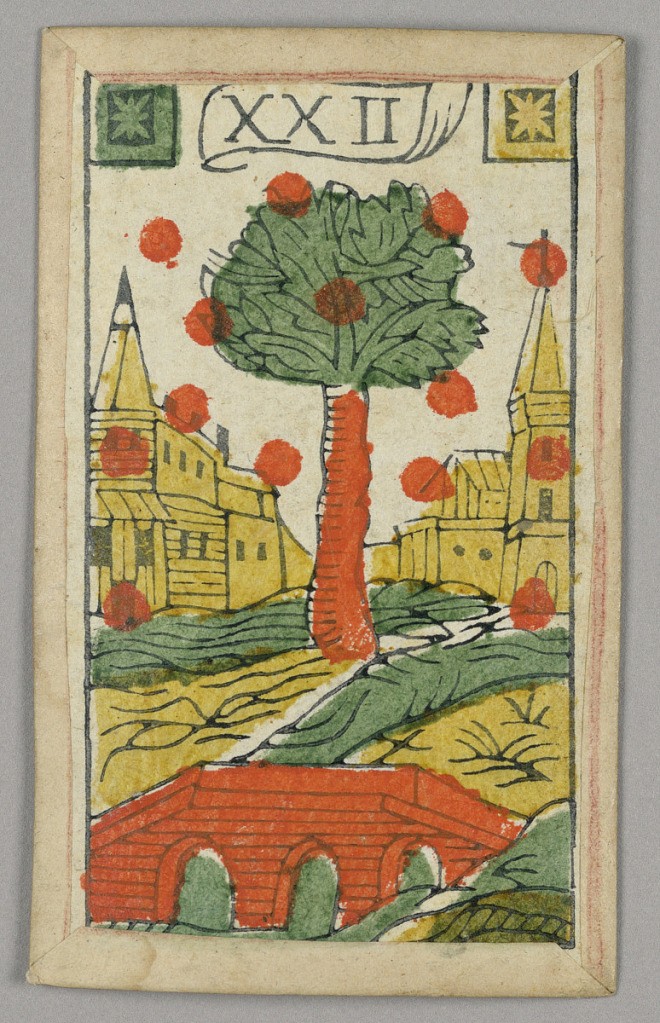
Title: Minchiate (Tarot) Playing Card
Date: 17th century
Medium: Stencil-colored woodblock print
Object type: Playing card
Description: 1909-22-1-1/35: Partial set of Italian Minchiate playing cards50;     1909-22-1-22: Part of a set of Italian Minchiate playing cards.50